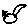
Label: bird